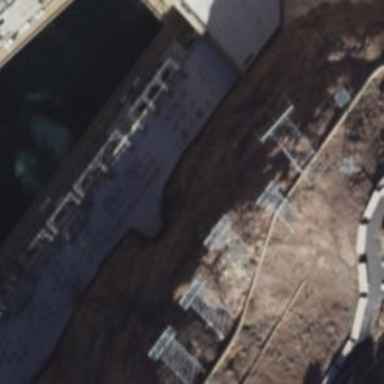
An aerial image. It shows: Hydro power generator using the water-storage method.